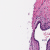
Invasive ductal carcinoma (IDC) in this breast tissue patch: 0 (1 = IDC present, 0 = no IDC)